Question: I am having a trouble with a date picker implemented by someone else. I tried to implement the code on my website but it's not working. Below is the Javascript DatePicker
'''
// init datepicker
function initDatepicker(){
jQuery('.with-datepicker').each(function(){
var hold = jQuery(this);
var input = hold.find('input:text');
var opener = hold.find('.btn');
input.datepicker({
showOtherMonths: true
})
opener.bind('click', function(e){
input.focus();
e.preventDefault();
})
})
}
'''
So my issue is 2 fold.
A) I don't understand what input.focus() is really doing other than calling focus on 'jQuery(this).find('input:text').focus();'
B) The datepicker with the class of ".with-datepicker" shows up behind other elements on the page, and when I try to click on the datepicker it goes away and does not select a date.
A little more information to give you is I am using this with Contact Form 7 which has a text box you can click on to activate the date picker. That part seems to work ok. The datepicker literally shows up right below the input box that displays "pick a date". The problem is the datepicker class is behind other elements such as radio buttons.
I also tried doing this after 'input.focus();'
'''
$(this).parent().css('position', 'relative');
$(this).parent().css('z-index', 3000);
'''
Below is a link to how it looks on the page:

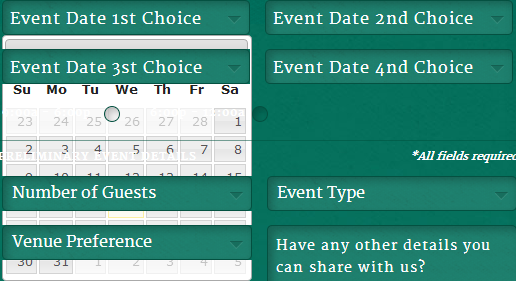
Answer: Make sure your has 'position: absolute;'
And wrapper should have 'position: relative;',
other child elements of it should Not have 'relative' positioning.
Your problem is in finding the correct parent, and giving correct 'z-index' to the Active DatePicker.